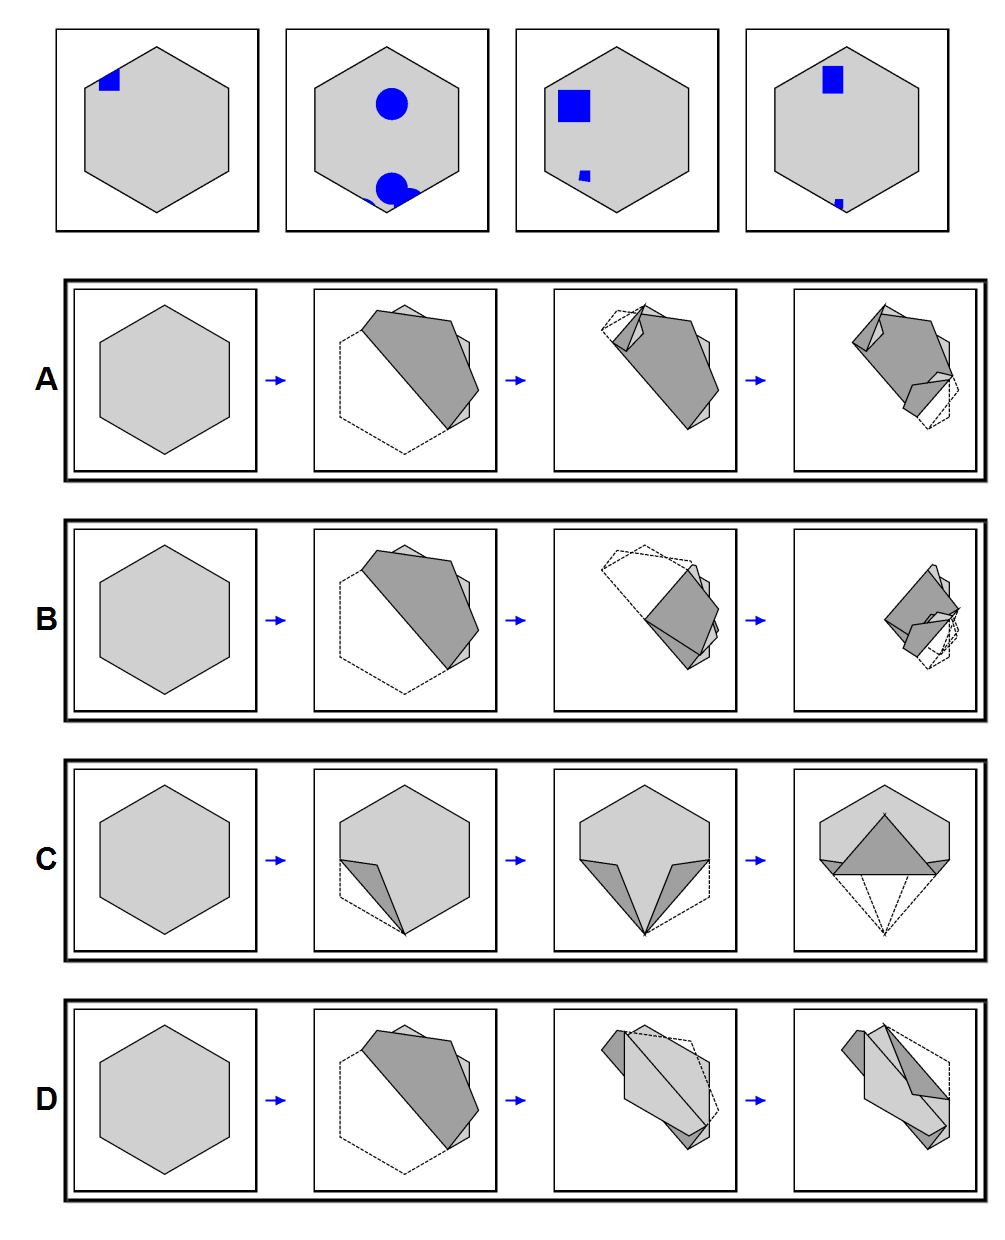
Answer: C